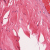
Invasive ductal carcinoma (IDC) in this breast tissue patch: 0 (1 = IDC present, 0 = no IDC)